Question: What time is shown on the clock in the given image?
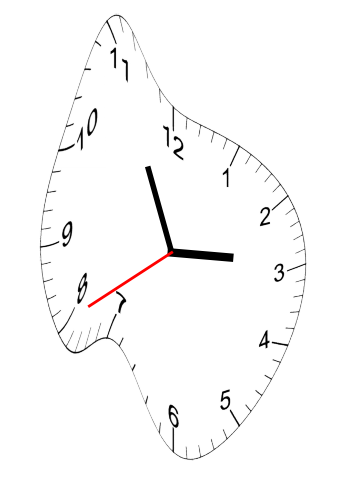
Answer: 02:55:40